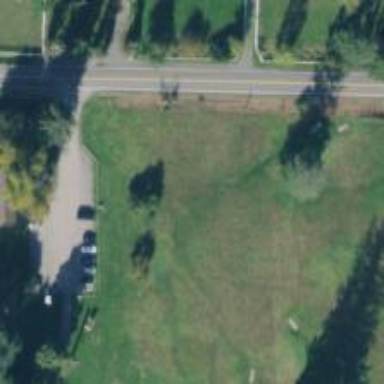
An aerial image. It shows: Disc golf basket.